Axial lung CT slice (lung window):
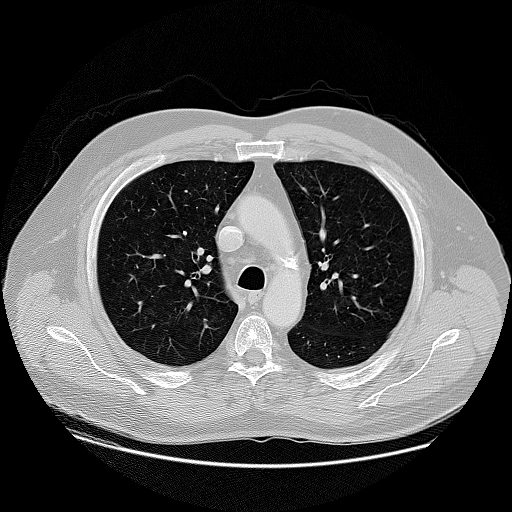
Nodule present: no